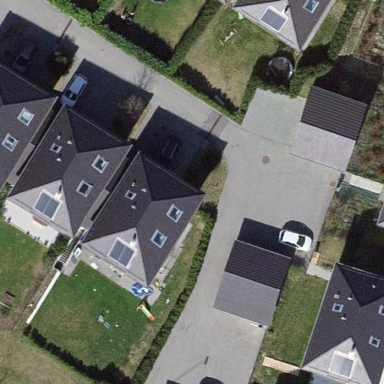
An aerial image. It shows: Semidetached house with grey roof.